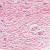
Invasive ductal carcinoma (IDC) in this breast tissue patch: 0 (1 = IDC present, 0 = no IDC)